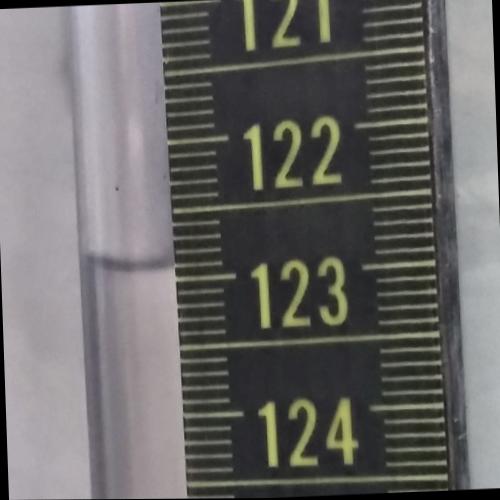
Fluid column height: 122.9 cm